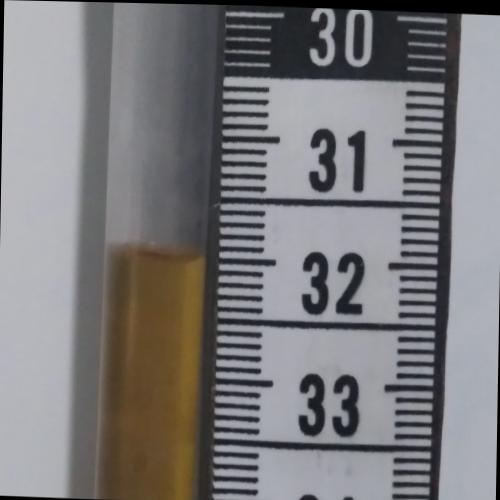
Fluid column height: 32.0 cm